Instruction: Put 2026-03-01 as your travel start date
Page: home
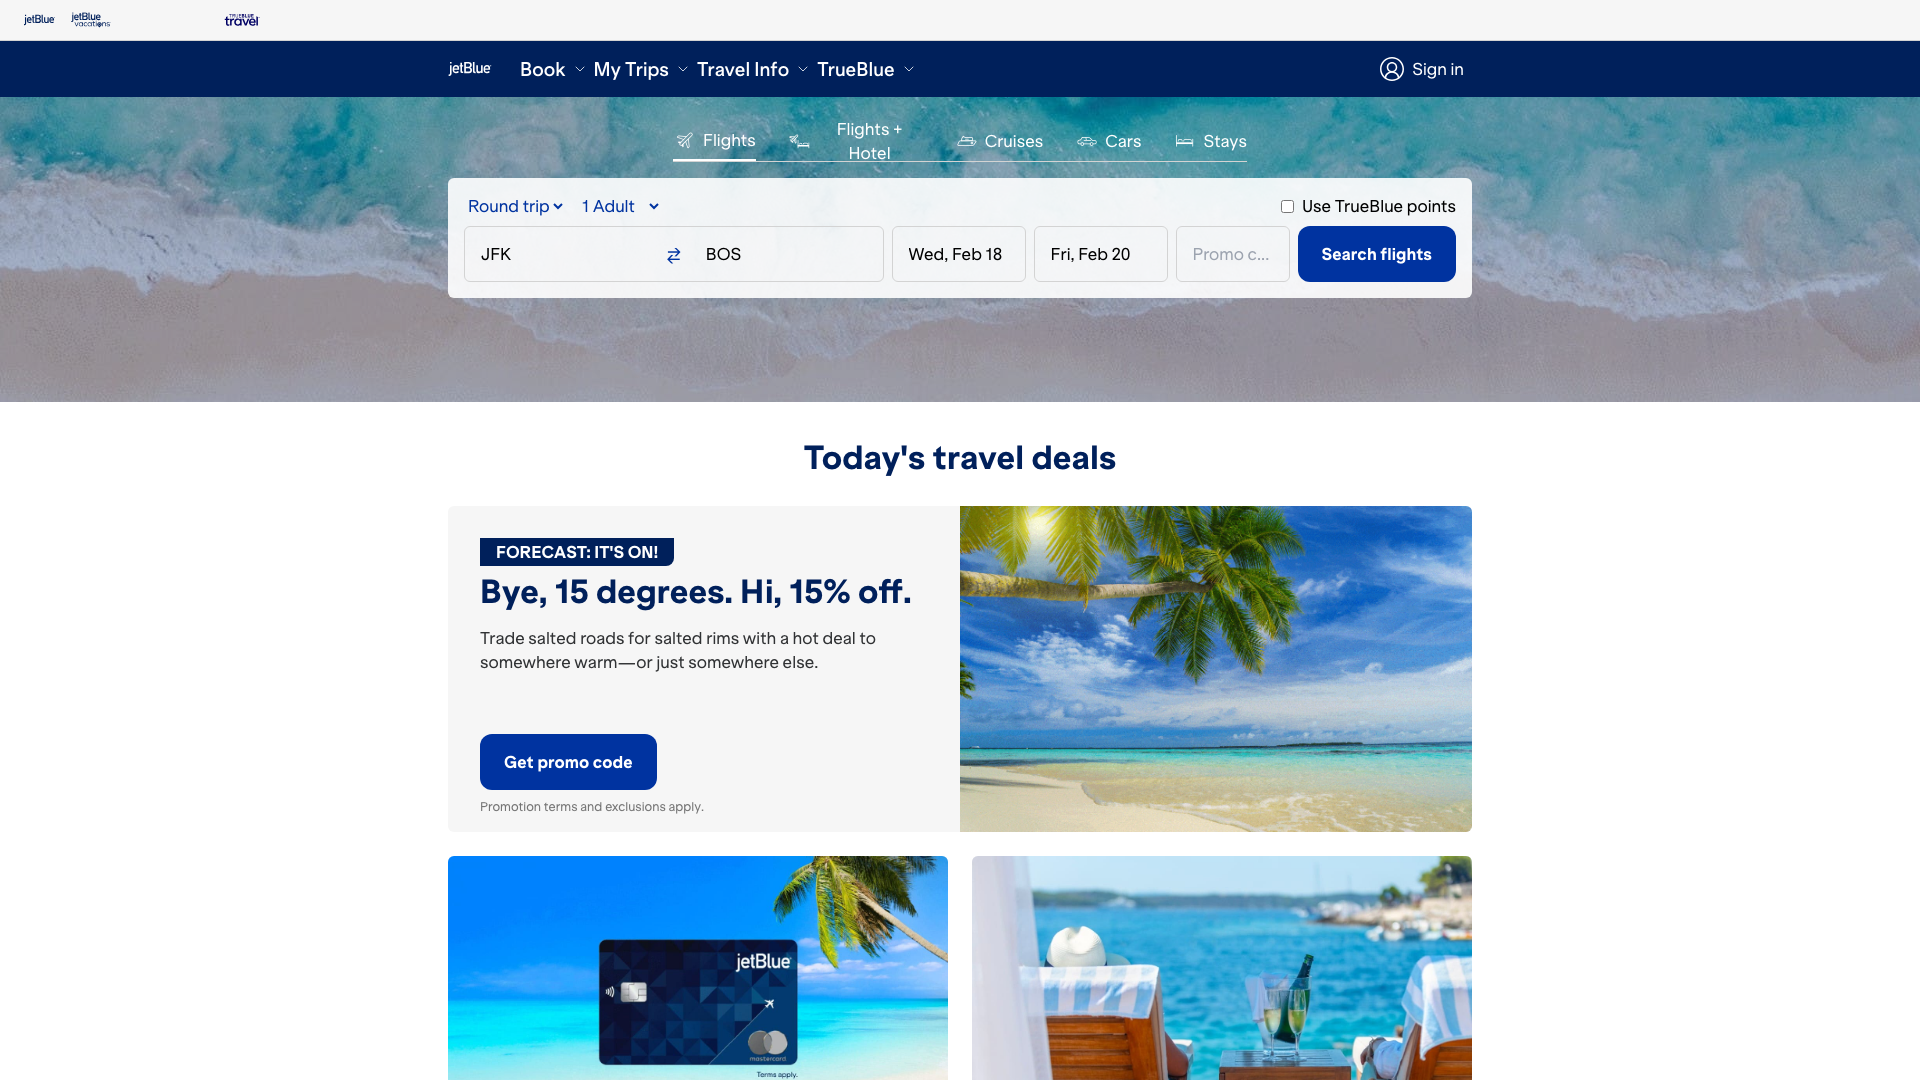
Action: type